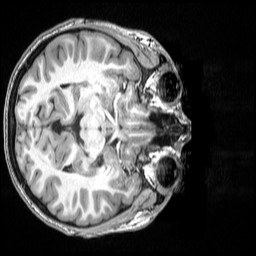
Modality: T1w
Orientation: axial
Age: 20
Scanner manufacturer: siemens
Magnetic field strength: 3 T
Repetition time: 2.5 s
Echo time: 0.00343 s